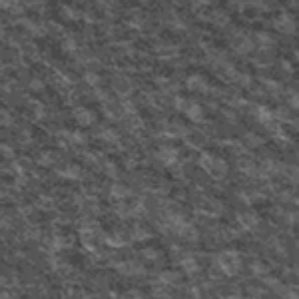
Label: frost